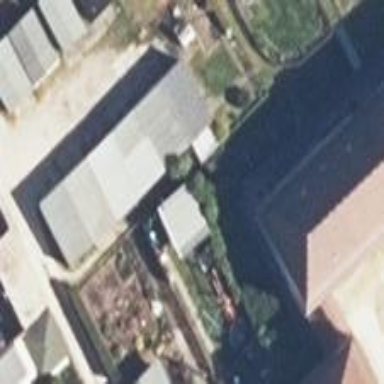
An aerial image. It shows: Group of garages.